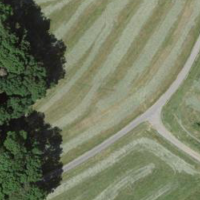
EUNIS habitat code: 52
Species observed at this site:
Cirsium arvense